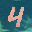
Label: 4